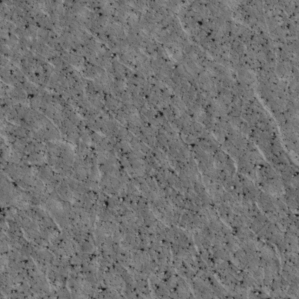
Label: non_frost